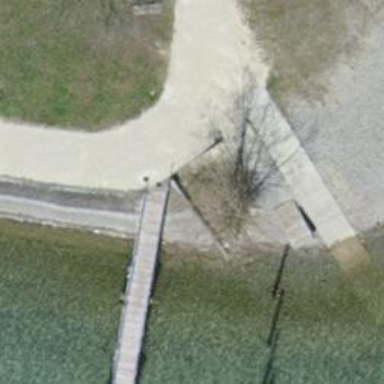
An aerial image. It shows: Footway leading to man-made pier.